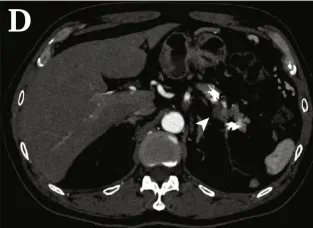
(D) Follow up CT. The false lumen was successfully thrombosed to shrink (arrow head) and splenic infarction was limited to a small area.
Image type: radiology (ct)